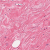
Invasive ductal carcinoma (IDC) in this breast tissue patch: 0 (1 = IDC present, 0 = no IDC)